The image is the raw time-domain waveform of a rolling-element bearing's vibration signal. Determine the bearing's health state. Answer with exactly one of: normal, inner_race, outer_race, ball.
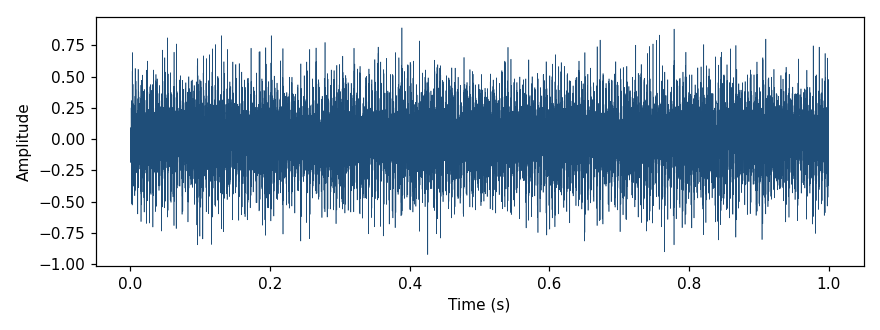
Answer: outer_race